Question: I have a fairly large and messy network of nodes that I wish to display as neatly as possible.
This is how it's currently being displayed:

First, I tried playing with the layout to see if it could generate a good output automatically.
I have tried many different nx layouts, but they all display similar results. I have also tried answers from all of these stack exchange questions:
<URL>
<URL>
<URL>
<URL>
Here is the code I am using:
'''
import networkx as nx
import matplotlib.pyplot as plt
def generate_plot(connections, filename):
G=nx.Graph()
G.add_edges_from(connections)
nx.draw(G)
plt.show()
#plt.savefig(filename)
'''
and here is the data that I am trying to display:
'''
connections = [(0, 36), (0, 113), (2, 11), (2, 12), (2, 26), (2, 27), (2, 28), (2, 29), (2, 32), (2, 33), (2, 34), (2, 35), (2, 82), (3, 41), (4, 41), (5, 3), (6, 3), (11, 7), (11, 10), (11, 13), (11, 42), (12, 10), (12, 164), (26, 10), (26, 100), (27, 10), (27, 164), (28, 10), (28, 92), (29, 56), (29, 58), (29, 79), (29, 91), (29, 99), (29, 100), (29, 101), (29, 102), (30, 59), (30, 83), (30, 99), (31, 55), (31, 56), (31, 57), (31, 74), (31, 91), (31, 96), (31, 100), (31, 113), (31, 134), (31, 164), (32, 10), (33, 10), (34, 10), (34, 164), (35, 10), (35, 91), (35, 100), (36, 64), (36, 74), (36, 82), (36, 91), (36, 107), (36, 99), (38, 41), (39, 40), (39, 41), (39, 59), (40, 41), (40, 47), (40, 91), (40, 99), (41, 3), (41, 39), (41, 40), (43, 68), (43, 69), (45, 50), (46, 51), (46, 69), (46, 99), (47, 49), (47, 91), (47, 107), (47, 100), (47, 101), (47, 113), (48, 76), (50, 68), (50, 69), (51, 68), (51, 76), (51, 114), (52, 46), (52, 47), (52, 65), (53, 42), (53, 107), (53, 99), (53, 100), (53, 101), (53, 113), (54, 76), (55, 74), (55, 96), (55, 99), (56, 99), (56, 100), (56, 109), (57, 29), (57, 64), (57, 91), (57, 96), (57, 107), (57, 100), (58, 91), (58, 99), (58, 100), (58, 101), (58, 102), (59, 30), (59, 46), (59, 47), (59, 61), (59, 83), (59, 99), (59, 100), (59, 101), (60, 3), (60, 12), (60, 26), (60, 27), (60, 29), (60, 30), (60, 31), (60, 35), (60, 36), (60, 40), (60, 42), (60, 44), (60, 49), (60, 55), (60, 56), (60, 57), (60, 58), (60, 59), (60, 61), (60, 64), (60, 74), (60, 75), (60, 79), (60, 81), (60, 82), (60, 83), (60, 86), (60, 90), (60, 91), (60, 92), (60, 93), (60, 94), (60, 96), (60, 107), (60, 99), (60, 100), (60, 101), (60, 102), (60, 111), (60, 112), (60, 113), (60, 116), (60, 126), (60, 129), (60, 134), (60, 135), (60, 136), (60, 140), (60, 144), (60, 150), (60, 152), (60, 162), (60, 164), (60, 179), (60, 195), (61, 91), (61, 107), (61, 100), (61, 101), (61, 113), (61, 135), (62, 79), (62, 102), (63, 59), (64, 29), (64, 36), (64, 91), (64, 99), (64, 100), (64, 101), (64, 140), (65, 12), (65, 27), (65, 29), (65, 30), (65, 31), (65, 34), (65, 35), (65, 43), (65, 45), (65, 50), (65, 56), (65, 57), (65, 58), (65, 59), (65, 60), (65, 61), (65, 66), (65, 67), (65, 72), (65, 75), (65, 81), (65, 82), (65, 91), (65, 92), (65, 96), (65, 107), (65, 99), (65, 100), (65, 101), (65, 102), (65, 104), (65, 109), (65, 129), (65, 140), (65, 142), (65, 156), (65, 164), (67, 68), (67, 69), (67, 195), (68, 60), (69, 51), (69, 53), (69, 68), (69, 195), (70, 12), (70, 26), (70, 29), (70, 31), (70, 35), (70, 47), (70, 56), (70, 58), (70, 59), (70, 61), (70, 66), (70, 75), (70, 79), (70, 82), (70, 83), (70, 93), (70, 96), (70, 107), (70, 99), (70, 100), (70, 101), (70, 126), (70, 129), (70, 135), (70, 136), (70, 162), (70, 164), (71, 12), (71, 26), (71, 29), (71, 31), (71, 35), (71, 47), (71, 56), (71, 58), (71, 59), (71, 61), (71, 66), (71, 75), (71, 79), (71, 83), (71, 96), (71, 107), (71, 99), (71, 100), (71, 101), (71, 126), (71, 135), (71, 162), (71, 164), (72, 29), (72, 35), (72, 36), (72, 46), (72, 47), (72, 55), (72, 57), (72, 58), (72, 60), (72, 61), (72, 64), (72, 66), (72, 70), (72, 71), (72, 74), (72, 75), (72, 76), (72, 79), (72, 86), (72, 90), (72, 91), (72, 93), (72, 94), (72, 95), (72, 96), (72, 107), (72, 99), (72, 100), (72, 101), (72, 102), (72, 111), (72, 112), (72, 116), (72, 126), (72, 129), (72, 144), (73, 83), (74, 96), (74, 100), (75, 100), (76, 29), (76, 31), (76, 42), (76, 44), (76, 49), (76, 55), (76, 56), (76, 59), (76, 61), (76, 66), (76, 74), (76, 78), (76, 83), (76, 91), (76, 93), (76, 96), (76, 107), (76, 109), (76, 113), (76, 114), (76, 116), (76, 134), (76, 140), (77, 30), (77, 44), (77, 49), (77, 61), (77, 74), (77, 78), (77, 83), (77, 96), (77, 109), (77, 140), (78, 61), (78, 91), (78, 92), (79, 44), (79, 99), (80, 42), (80, 64), (80, 65), (80, 75), (80, 83), (80, 134), (80, 135), (80, 136), (80, 144), (80, 155), (81, 35), (81, 91), (81, 100), (82, 10), (83, 84), (83, 85), (83, 86), (83, 107), (83, 100), (84, 194), (84, 195), (87, 36), (87, 88), (87, 142), (87, 144), (88, 59), (88, 83), (88, 134), (88, 135), (88, 136), (88, 144), (88, 158), (88, 162), (89, 61), (89, 135), (89, 141), (90, 36), (91, 96), (91, 113), (93, 96), (93, 107), (93, 134), (93, 135), (94, 74), (94, 96), (95, 61), (95, 134), (95, 135), (95, 162), (96, 35), (96, 74), (96, 91), (96, 99), (96, 100), (96, 101), (98, 12), (98, 26), (98, 27), (98, 29), (98, 30), (98, 31), (98, 34), (98, 35), (98, 41), (98, 56), (98, 57), (98, 58), (98, 59), (98, 60), (98, 61), (98, 70), (98, 75), (98, 79), (98, 81), (98, 82), (98, 83), (98, 84), (98, 87), (98, 91), (98, 92), (98, 95), (98, 96), (98, 107), (98, 99), (98, 100), (98, 101), (98, 106), (98, 134), (98, 135), (98, 142), (98, 147), (98, 152), (98, 159), (99, 91), (99, 113), (99, 164), (100, 91), (100, 101), (100, 113), (100, 164), (101, 57), (101, 91), (101, 113), (101, 164), (102, 101), (103, 44), (103, 61), (103, 140), (104, 56), (104, 90), (104, 101), (104, 102), (104, 104), (104, 129), (104, 140), (105, 83), (105, 135), (106, 2), (106, 29), (106, 30), (106, 31), (106, 36), (106, 41), (106, 48), (106, 56), (106, 57), (106, 58), (106, 59), (106, 60), (106, 61), (106, 62), (106, 63), (106, 65), (106, 66), (106, 68), (106, 70), (106, 71), (106, 72), (106, 74), (106, 75), (106, 76), (106, 77), (106, 78), (106, 79), (106, 80), (106, 81), (106, 82), (106, 83), (106, 84), (106, 85), (106, 87), (106, 89), (106, 90), (106, 91), (106, 92), (106, 93), (106, 94), (106, 95), (106, 96), (106, 107), (106, 99), (106, 100), (106, 101), (106, 102), (106, 103), (106, 104), (106, 105), (106, 108), (106, 110), (106, 111), (106, 112), (106, 116), (106, 119), (106, 123), (106, 124), (106, 125), (106, 126), (106, 127), (106, 128), (106, 129), (106, 130), (106, 131), (106, 134), (106, 135), (106, 136), (106, 137), (106, 138), (106, 139), (106, 140), (106, 141), (106, 142), (106, 144), (106, 146), (106, 147), (106, 148), (106, 149), (106, 151), (106, 152), (106, 153), (106, 154), (106, 157), (106, 158), (106, 159), (106, 160), (106, 161), (106, 162), (106, 164), (106, 194), (108, 42), (108, 61), (108, 76), (108, 109), (108, 110), (108, 114), (109, 42), (109, 91), (109, 113), (109, 164), (110, 76), (111, 114), (112, 114), (114, 0), (114, 26), (114, 29), (114, 30), (114, 31), (114, 35), (114, 36), (114, 40), (114, 42), (114, 44), (114, 47), (114, 49), (114, 53), (114, 55), (114, 56), (114, 57), (114, 59), (114, 61), (114, 64), (114, 74), (114, 75), (114, 81), (114, 82), (114, 86), (114, 91), (114, 93), (114, 96), (114, 107), (114, 99), (114, 100), (114, 101), (114, 102), (114, 109), (114, 129), (114, 134), (114, 135), (114, 140), (114, 164), (114, 179), (115, 10), (115, 31), (115, 164), (116, 114), (119, 150), (120, 157), (121, 137), (122, 137), (123, 163), (124, 117), (124, 125), (124, 130), (124, 150), (124, 163), (125, 126), (126, 117), (126, 135), (127, 134), (128, 135), (129, 36), (129, 91), (130, 131), (131, 134), (131, 135), (132, 157), (133, 137), (134, 36), (134, 74), (134, 109), (134, 135), (135, 36), (135, 74), (135, 136), (135, 156), (136, 36), (137, 134), (138, 139), (139, 135), (140, 107), (140, 134), (140, 136), (141, 118), (141, 135), (141, 144), (142, 36), (142, 61), (142, 64), (142, 83), (142, 118), (142, 129), (142, 134), (142, 135), (142, 136), (142, 140), (142, 141), (142, 143), (142, 144), (142, 150), (142, 152), (142, 156), (142, 158), (142, 162), (142, 164), (142, 195), (143, 135), (144, 36), (144, 134), (144, 135), (144, 136), (144, 162), (145, 134), (146, 134), (146, 135), (146, 155), (147, 29), (147, 44), (147, 46), (147, 47), (147, 118), (147, 134), (147, 135), (147, 136), (147, 140), (147, 144), (147, 156), (147, 158), (147, 164), (148, 136), (148, 150), (149, 134), (149, 135), (149, 136), (149, 141), (150, 134), (150, 164), (151, 150), (152, 134), (152, 135), (152, 156), (152, 162), (153, 134), (153, 135), (153, 162), (154, 150), (155, 134), (156, 135), (157, 134), (158, 136), (158, 140), (159, 135), (160, 134), (160, 135), (160, 155), (162, 36), (162, 61), (162, 74), (162, 96), (162, 134), (162, 135), (162, 144), (167, 171), (168, 83), (169, 99), (170, 83), (170, 85), (171, 2), (172, 195), (173, 78), (174, 78), (175, 60), (175, 66), (175, 70), (175, 142), (176, 94), (176, 120), (176, 121), (176, 122), (176, 123), (176, 132), (176, 133), (176, 137), (176, 138), (176, 145), (176, 157), (177, 12), (177, 26), (177, 27), (177, 28), (177, 29), (177, 30), (177, 31), (177, 33), (177, 34), (177, 35), (177, 36), (177, 44), (177, 55), (177, 56), (177, 57), (177, 58), (177, 59), (177, 61), (177, 62), (177, 63), (177, 64), (177, 74), (177, 75), (177, 78), (177, 79), (177, 81), (177, 82), (177, 86), (177, 89), (177, 90), (177, 91), (177, 93), (177, 94), (177, 96), (177, 107), (177, 99), (177, 100), (177, 101), (177, 102), (177, 109), (177, 113), (177, 118), (177, 128), (177, 129), (177, 134), (177, 135), (177, 136), (177, 139), (177, 140), (177, 141), (177, 144), (177, 148), (177, 149), (177, 150), (177, 151), (177, 152), (177, 153), (177, 154), (177, 159), (177, 162), (178, 35), (180, 37), (182, 31), (183, 31), (184, 185), (185, 29), (185, 30), (185, 31), (185, 44), (185, 79), (185, 166), (185, 187), (185, 190), (187, 185), (188, 164), (188, 187), (188, 190), (189, 108), (190, 185), (192, 193), (195, 164)]
'''
I am hoping to be able to spread out the nodes more and display them in a hierarchical manner, with the nodes that have the most connections closer to top, and the ones with few connections at the bottom.
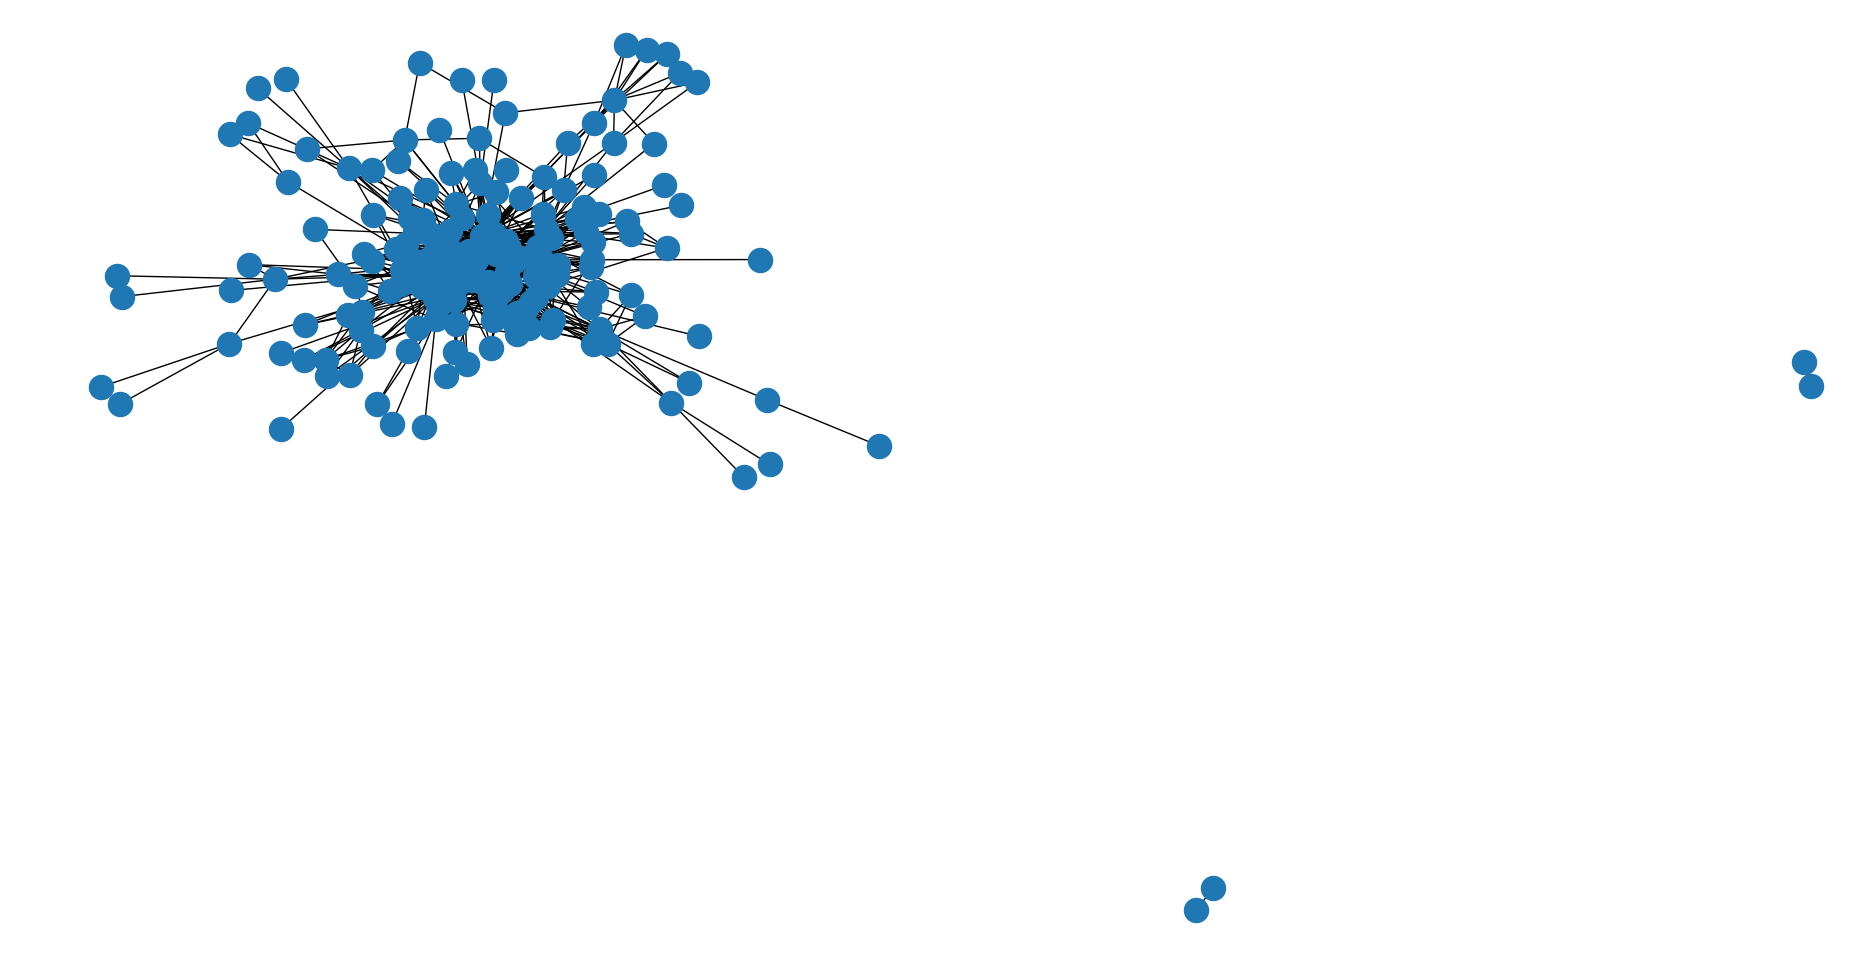
Answer: This is a bit roundabout, but maybe useful:
The idea is to use the degree (i.e., its number of edges) of the node as y-coordinate, and then assign x-coords based on frequency of the given degree:
'''
import networkx as nx
import matplotlib.pyplot as plt
import numpy as np
G=nx.Graph()
G.add_edges_from(connections)
# check how many times a given degree occurs:
degrees = [G.degree[a] for a in G.nodes]
# generate unique x-coordinates. divide by 2 for zero-centering:
degrees = {degree: [a for a in degrees.count(degree)/2. - np.arange(degrees.count(degree))] for degree in set(degrees)}
# build positioning dicitonary:
positions = {a : (degrees[G.degree[a]].pop(), G.degree[a]) for a in G.nodes}
'''
<URL>
Fixed distances in Y-direction, and slightly less compressed code:
'''
degrees = [G.degree[a] for a in G.nodes]
degrees_unique = sorted(list(set(degrees)))
y_positions = {degrees_unique[i] : i for i in range(len(degrees_unique))}
x_positions = {}
for degree in degrees_unique:
x_positions[degree] = [a for a in degrees.count(degree) / 2. - np.arange(degrees.count(degree))]
positions = {}
for node in G.nodes:
deg = G.degree[node]
positions[node] = (x_positions[deg].pop(), y_positions[deg])
nx.draw(G, pos=positions, node_size=10)
'''
<URL>
alternatively, a mirror variable can be included in the last loop, s.t. nodes are plotted above and below the x-axis, every other iteration, somewhat decluttering everything:
'''
mirror = 1
for node in G.nodes:
deg = G.degree[node]
positions[node] = (x_positions[deg].pop(), mirror*y_positions[deg])
mirror *= -1
nx.draw(G, pos=positions, node_size=10)
'''
<URL>